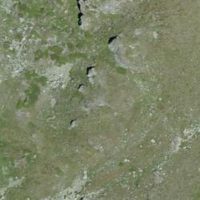
EUNIS habitat code: 26
Species observed at this site:
Saxifraga paniculata
Podisma pedestris